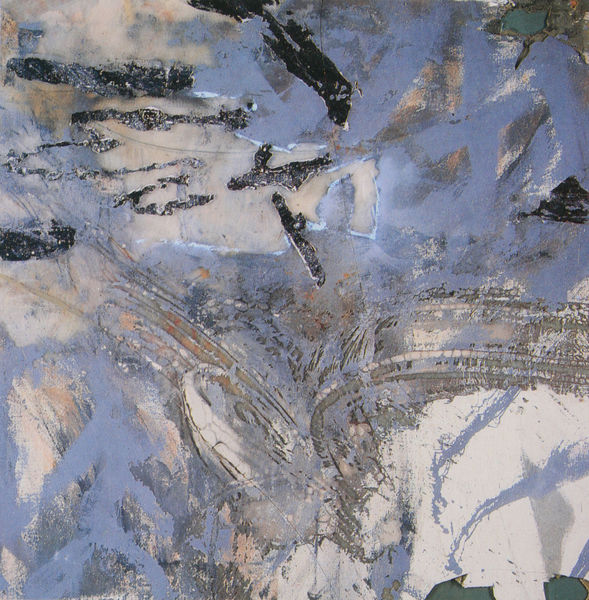
Titel: Verso I
Künstler: Adam Lowe
Institution: (Privatsammlung)
Schlagwörter: blau, grün, komposition, grau, schwarz, eis, öl, moderne, abstrakt, quadrat